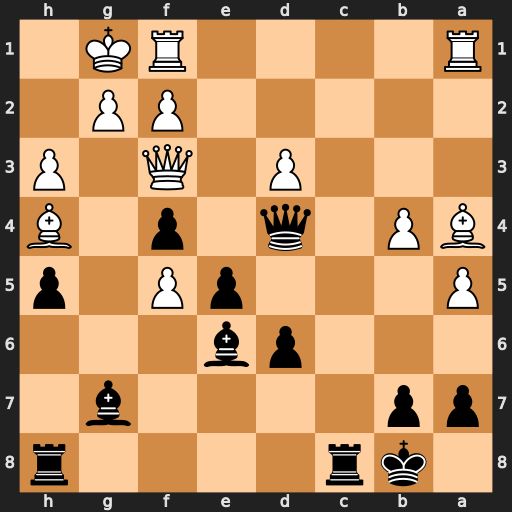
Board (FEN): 1kr4r/pp4b1/3pb3/P3pP1p/BP1q1p1B/3P1Q1P/5PP1/R4RK1
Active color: b
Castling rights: -
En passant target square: -
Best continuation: Bd5 Qxd5 Qxd5